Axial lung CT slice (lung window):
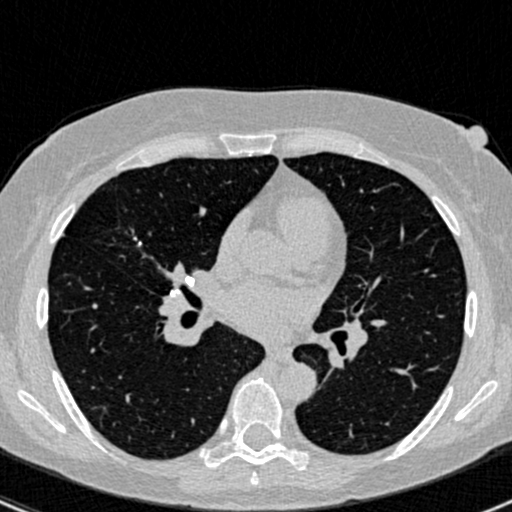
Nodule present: yes
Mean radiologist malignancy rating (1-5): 1